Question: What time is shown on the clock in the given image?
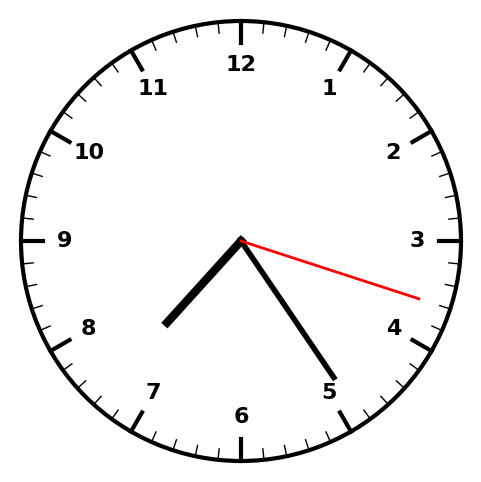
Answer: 07:24:18